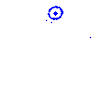
Particle: proton